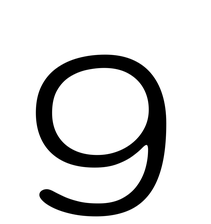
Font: Gluten_ExtraLight